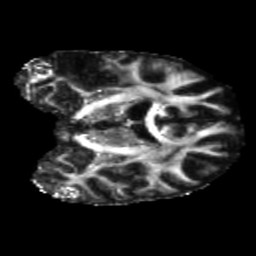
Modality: FA
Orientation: coronal
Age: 47
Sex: male
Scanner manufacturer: siemens
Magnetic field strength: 3 T
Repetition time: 5.25 s
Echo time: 0.08 s